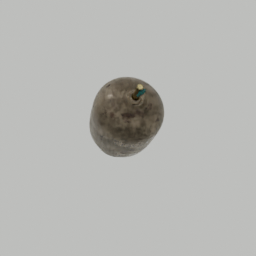
Label: tools